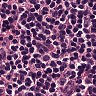
Metastatic tissue present: no